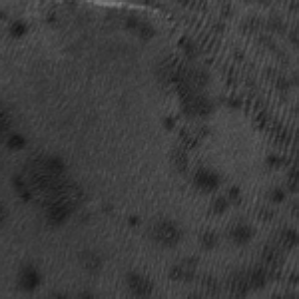
Label: frost